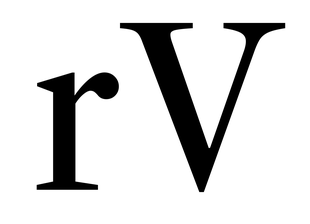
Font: LibreCaslonText_Regular